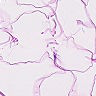
Metastatic tissue present: no